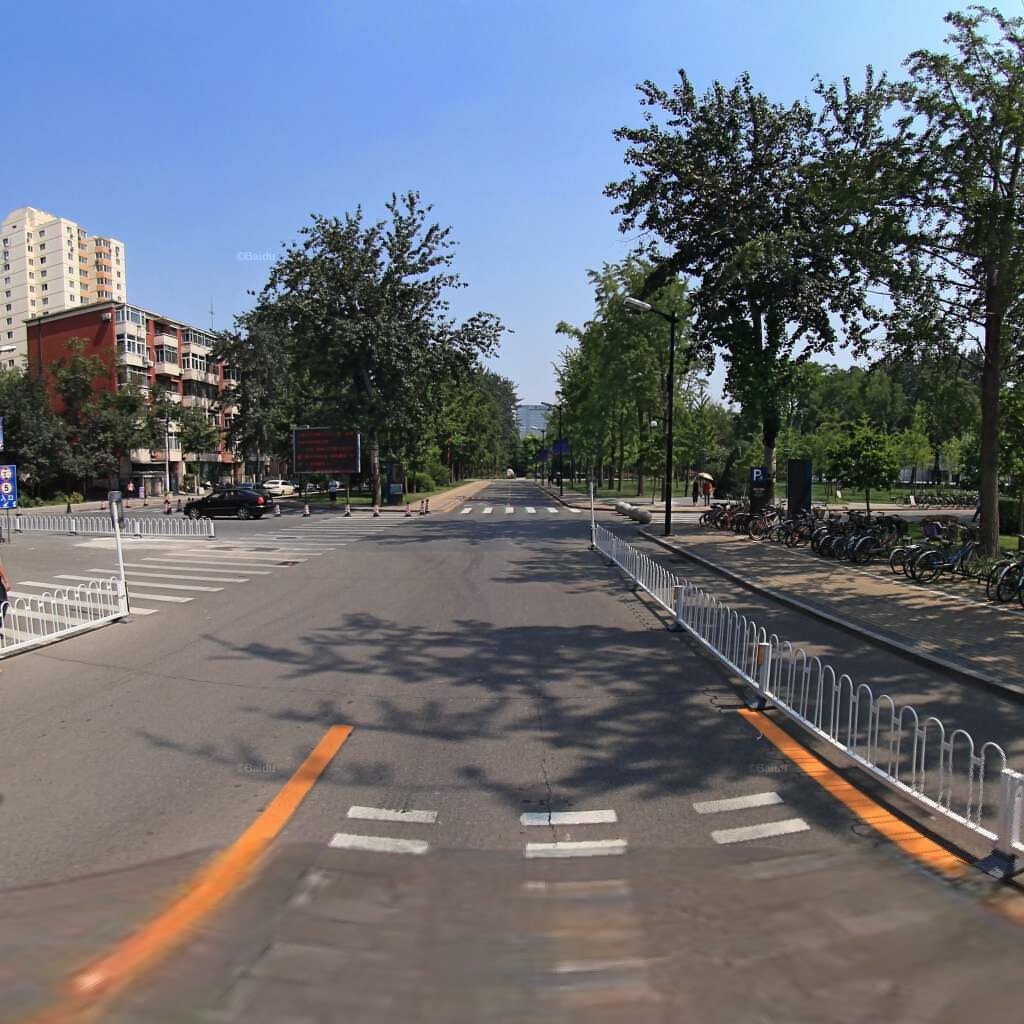
Region: Haidian
Road damage annotations: longitudinal crack, transverse crack